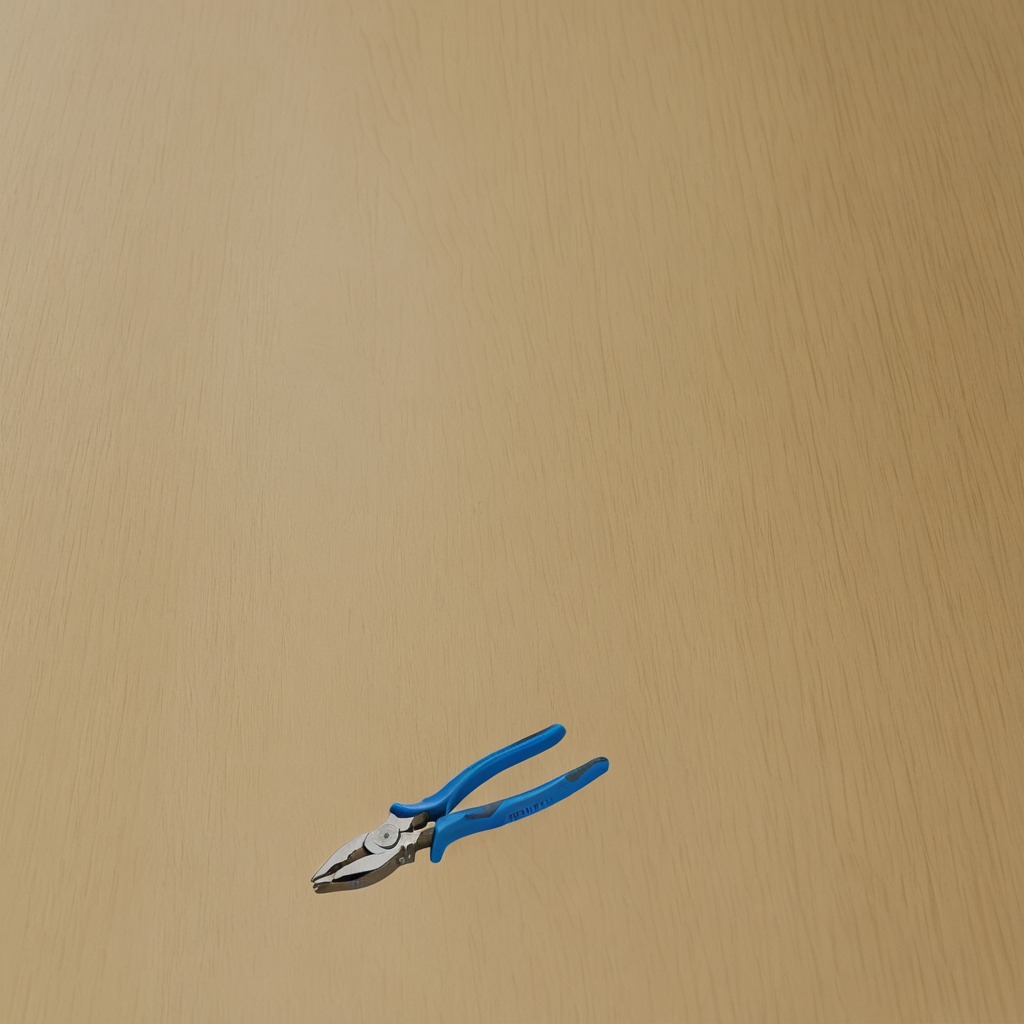
A plier is lying on the plywood surface in a paint workshop lit by afternoon window light.